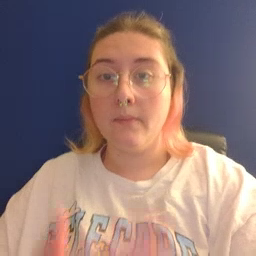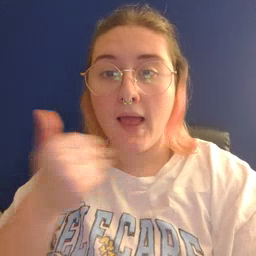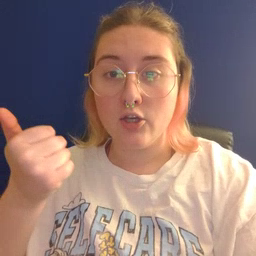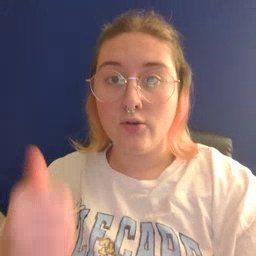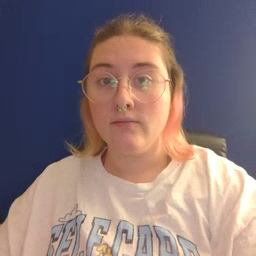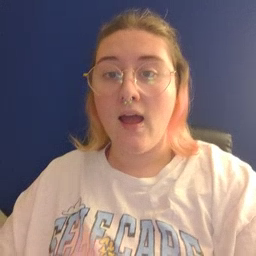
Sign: better